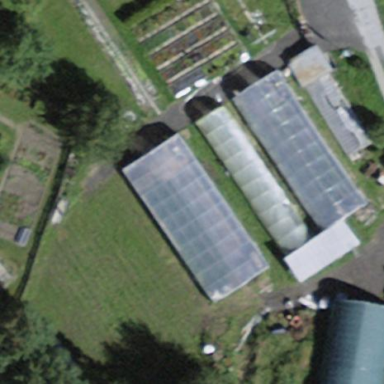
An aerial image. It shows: Plant nursery.